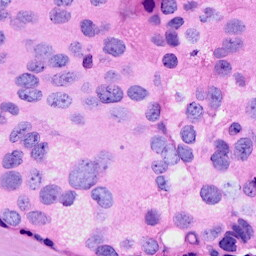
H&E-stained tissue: Breast